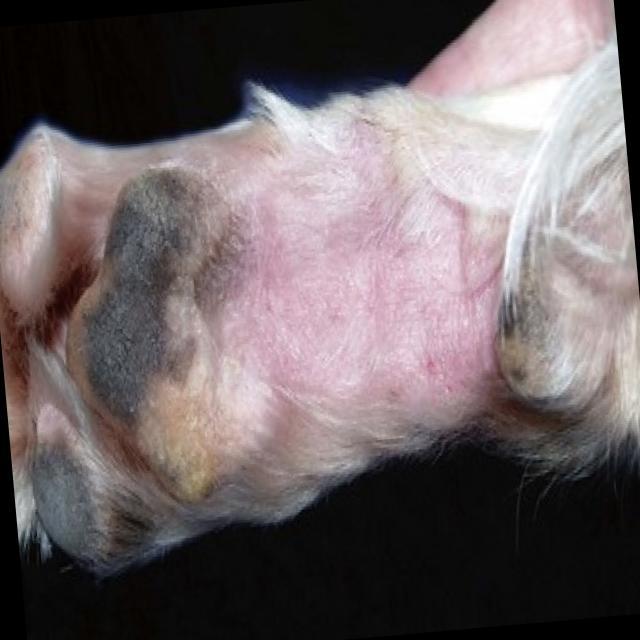
Canine hypersensitivity reaction — allergic skin response with urticaria, erythema, pruritus, and angioedema. May be food, environmental, or flea allergy related.